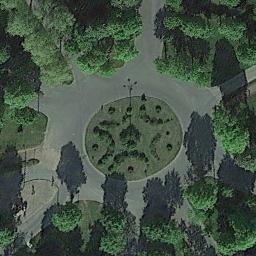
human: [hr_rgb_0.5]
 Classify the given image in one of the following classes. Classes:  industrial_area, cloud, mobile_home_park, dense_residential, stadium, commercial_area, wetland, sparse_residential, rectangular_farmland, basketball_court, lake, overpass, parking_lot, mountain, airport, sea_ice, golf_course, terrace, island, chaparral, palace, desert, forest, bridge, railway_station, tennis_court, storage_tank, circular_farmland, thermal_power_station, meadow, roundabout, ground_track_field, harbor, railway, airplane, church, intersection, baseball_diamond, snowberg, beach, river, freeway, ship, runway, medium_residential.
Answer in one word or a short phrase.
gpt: roundabout